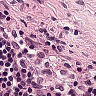
Metastatic tissue present: no